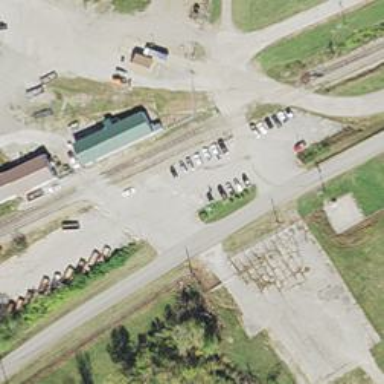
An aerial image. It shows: Railway track.